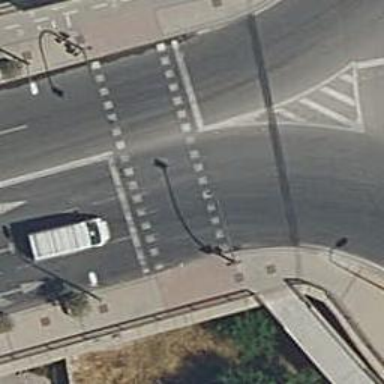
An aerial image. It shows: Road with traffic signals at the crossing.